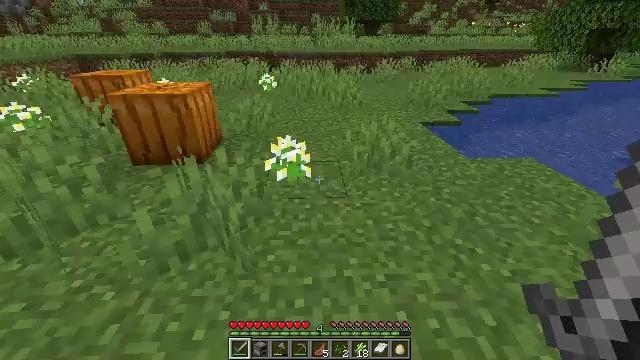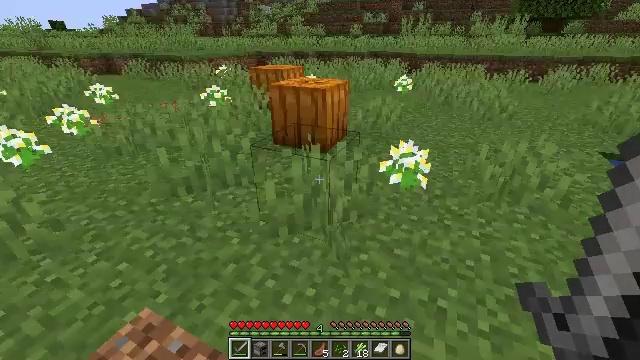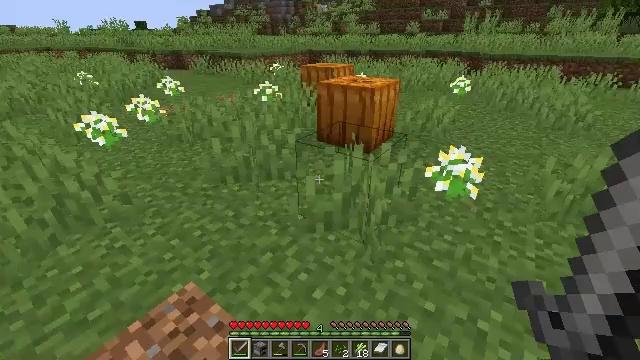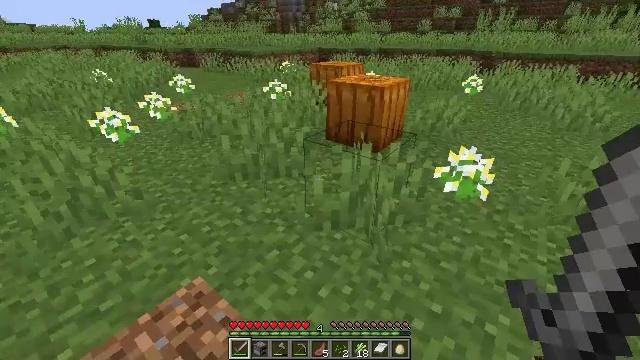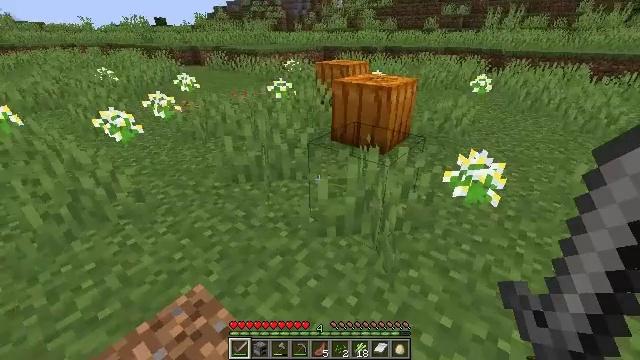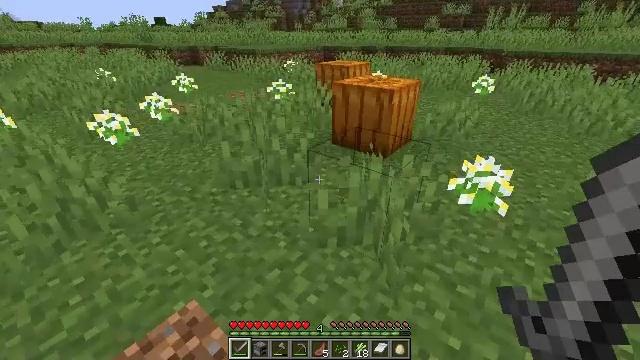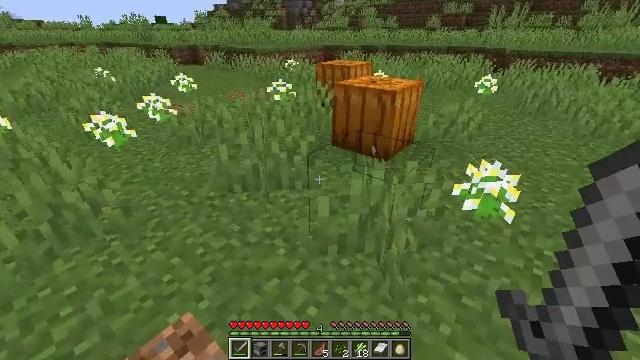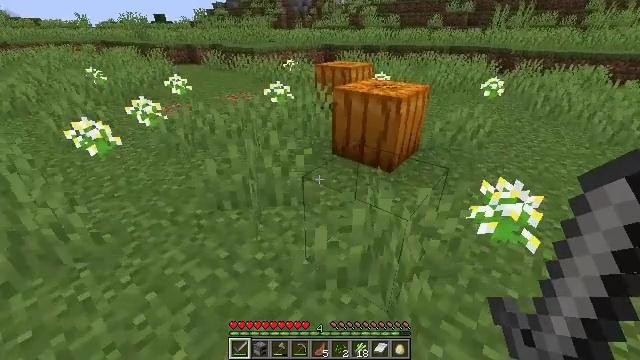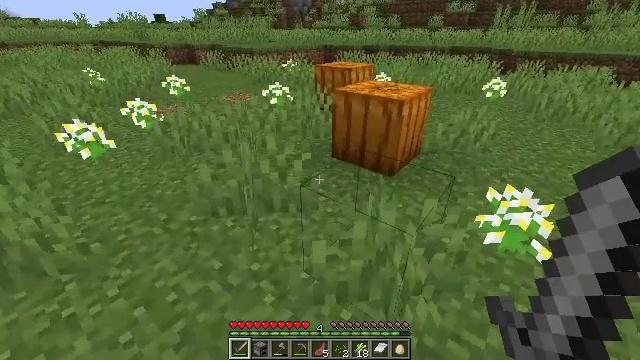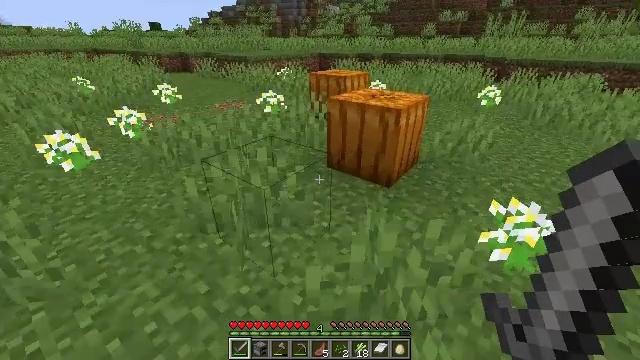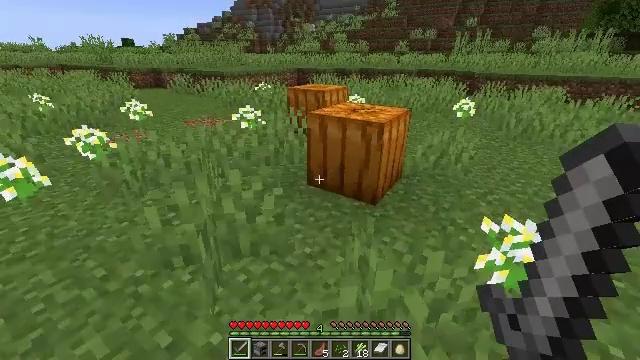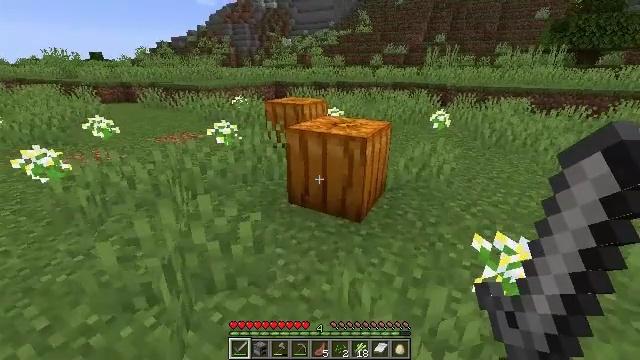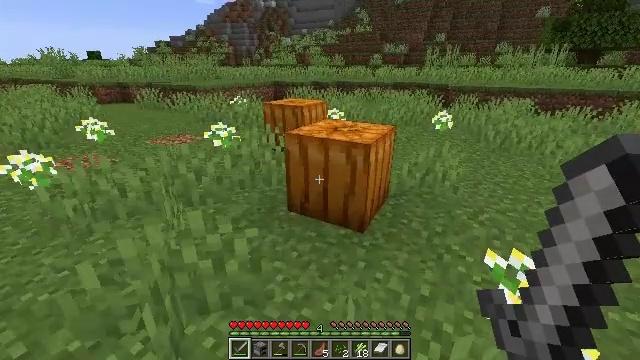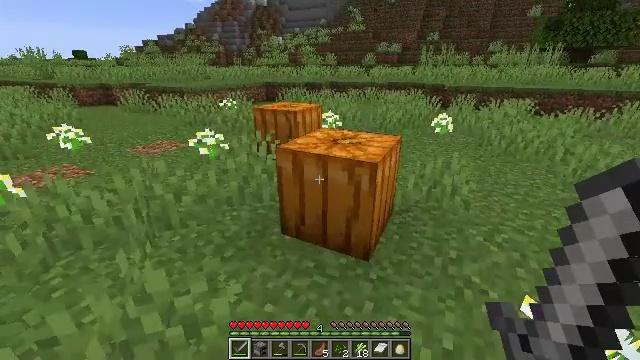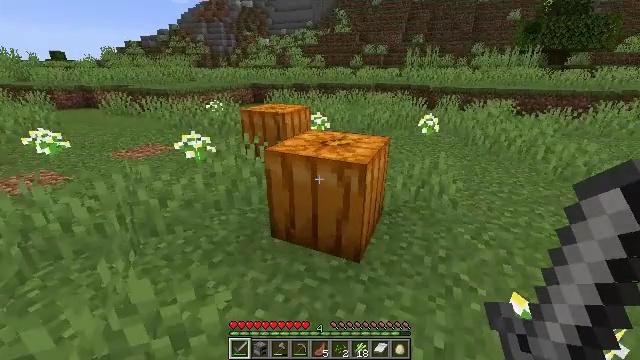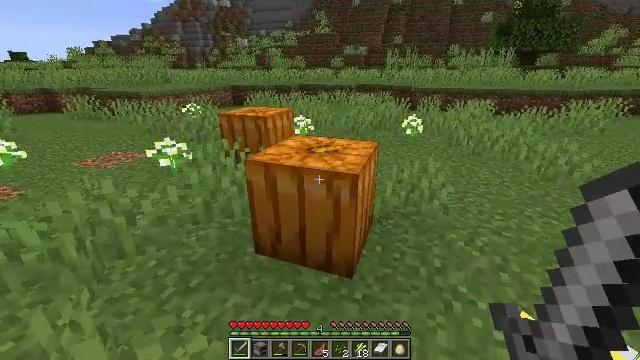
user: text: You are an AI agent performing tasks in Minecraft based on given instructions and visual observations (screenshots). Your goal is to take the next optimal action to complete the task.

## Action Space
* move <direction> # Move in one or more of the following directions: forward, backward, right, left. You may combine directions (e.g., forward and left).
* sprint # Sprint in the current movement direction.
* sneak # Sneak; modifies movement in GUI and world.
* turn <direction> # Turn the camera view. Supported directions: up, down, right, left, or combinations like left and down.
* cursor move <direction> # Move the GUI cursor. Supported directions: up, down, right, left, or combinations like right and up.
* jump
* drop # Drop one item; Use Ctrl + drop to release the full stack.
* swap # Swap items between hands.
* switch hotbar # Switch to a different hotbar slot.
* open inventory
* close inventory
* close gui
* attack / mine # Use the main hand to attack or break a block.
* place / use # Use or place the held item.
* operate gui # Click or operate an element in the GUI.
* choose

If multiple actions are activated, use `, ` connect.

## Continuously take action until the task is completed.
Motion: motion action
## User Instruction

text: Attack the pumpkin to gather it.
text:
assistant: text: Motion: turn left
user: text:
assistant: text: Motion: turn left
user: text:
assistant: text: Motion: turn left
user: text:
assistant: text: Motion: move forward, turn left
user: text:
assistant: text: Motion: move forward
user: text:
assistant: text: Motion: move forward
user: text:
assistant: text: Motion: move forward
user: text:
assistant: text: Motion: move forward
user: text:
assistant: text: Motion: move forward, turn right and up
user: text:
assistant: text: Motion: move forward, turn right and up
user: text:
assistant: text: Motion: move forward, turn right and up
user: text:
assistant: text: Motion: move forward
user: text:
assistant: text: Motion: move forward, turn right
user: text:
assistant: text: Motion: move forward, turn right
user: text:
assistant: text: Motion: move forward, turn right
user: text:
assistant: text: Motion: move forward, turn right
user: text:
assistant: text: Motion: move forward, attack / mine
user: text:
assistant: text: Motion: move forward, attack / mine
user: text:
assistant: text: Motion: move forward, attack / mine
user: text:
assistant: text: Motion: attack / mine
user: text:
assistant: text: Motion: attack / mine
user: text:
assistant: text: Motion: attack / mine
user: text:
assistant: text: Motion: attack / mine
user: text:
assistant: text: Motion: attack / mine
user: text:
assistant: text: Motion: attack / mine
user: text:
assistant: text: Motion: attack / mine
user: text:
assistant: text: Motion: attack / mine
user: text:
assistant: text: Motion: attack / mine
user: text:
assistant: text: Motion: attack / mine
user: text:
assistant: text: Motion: attack / mine